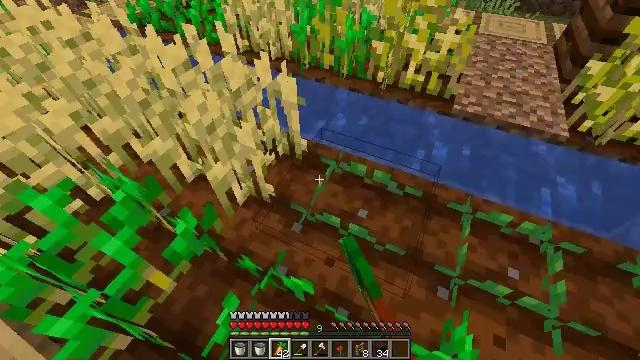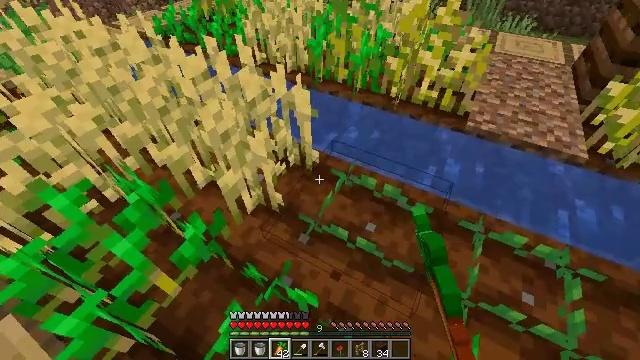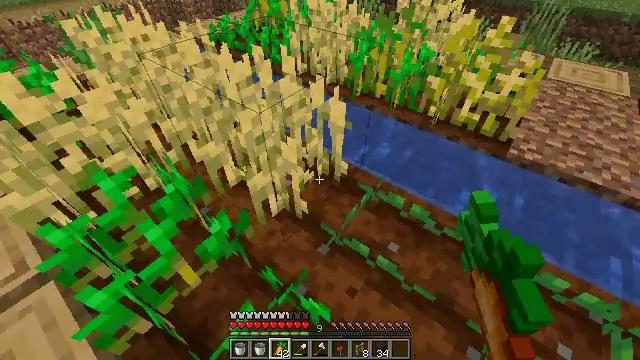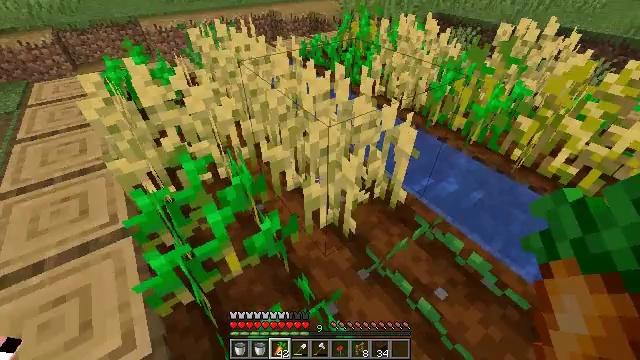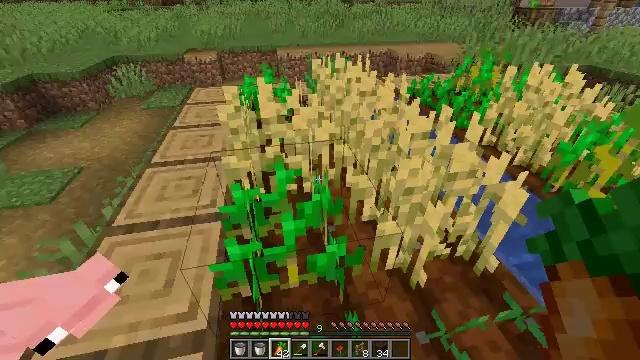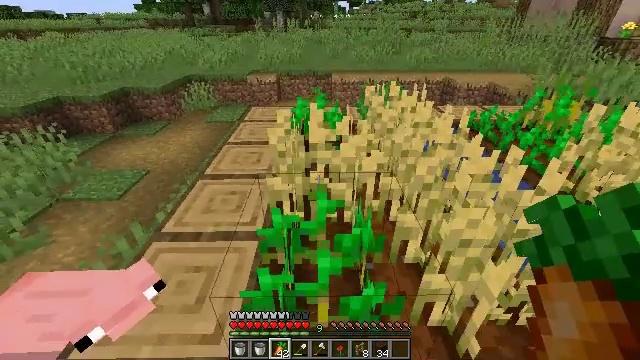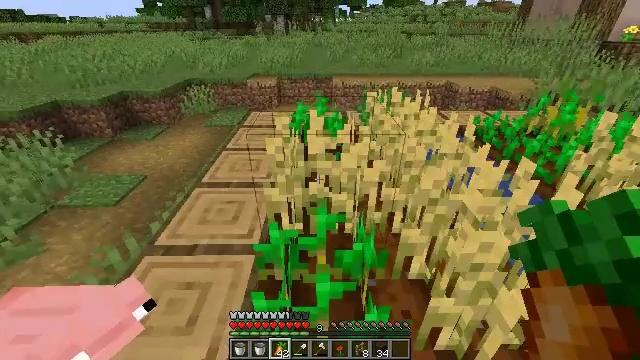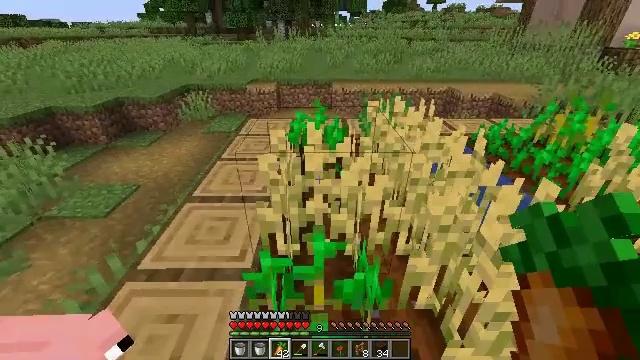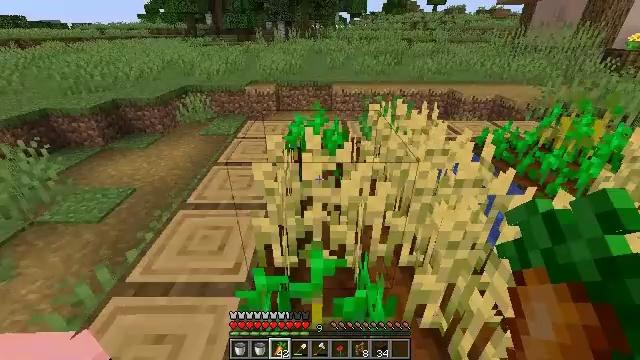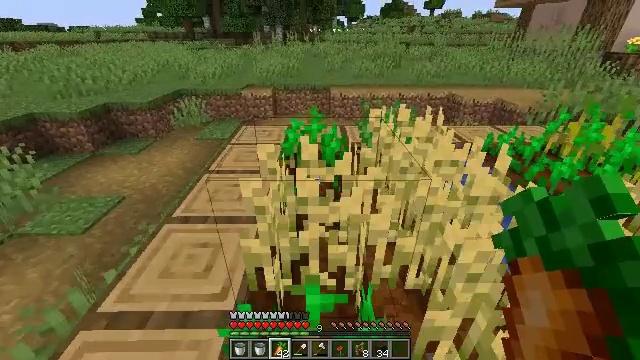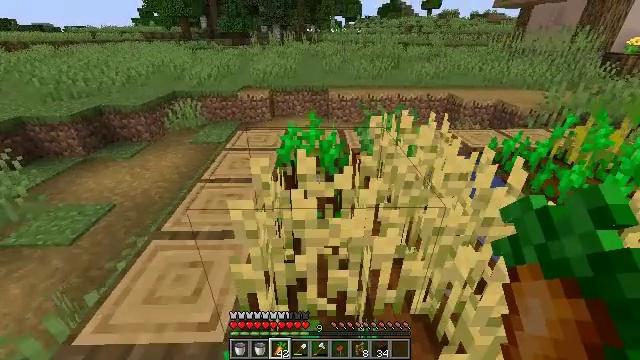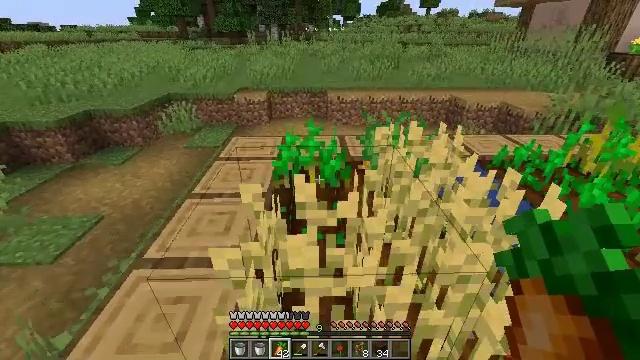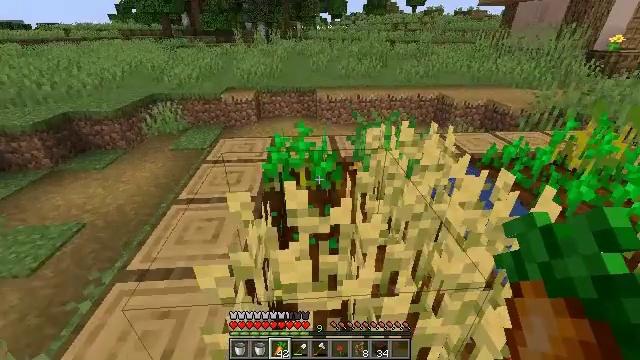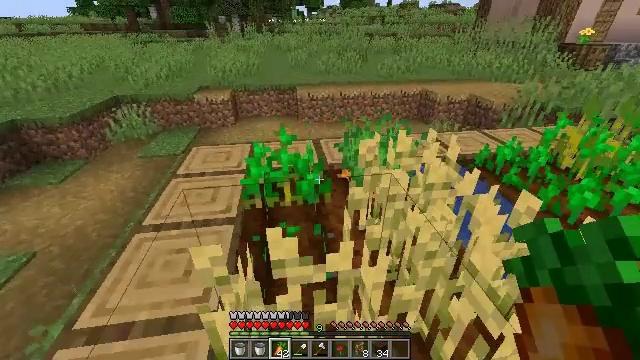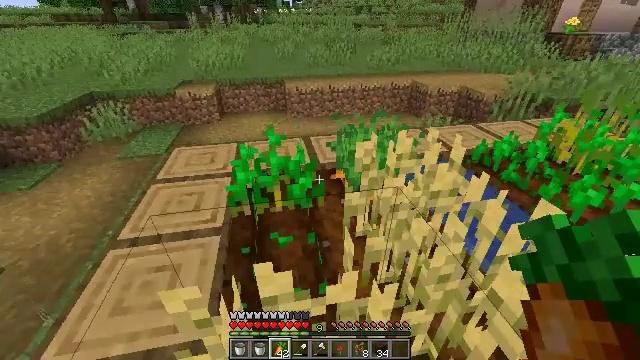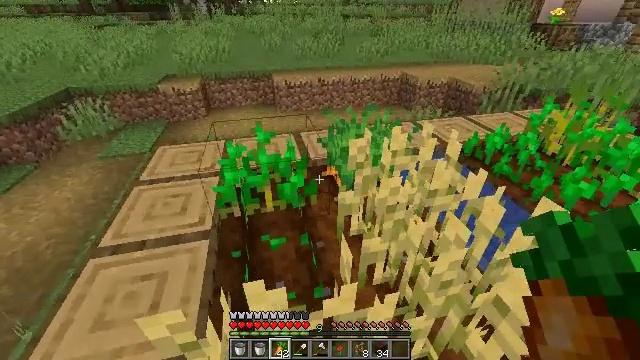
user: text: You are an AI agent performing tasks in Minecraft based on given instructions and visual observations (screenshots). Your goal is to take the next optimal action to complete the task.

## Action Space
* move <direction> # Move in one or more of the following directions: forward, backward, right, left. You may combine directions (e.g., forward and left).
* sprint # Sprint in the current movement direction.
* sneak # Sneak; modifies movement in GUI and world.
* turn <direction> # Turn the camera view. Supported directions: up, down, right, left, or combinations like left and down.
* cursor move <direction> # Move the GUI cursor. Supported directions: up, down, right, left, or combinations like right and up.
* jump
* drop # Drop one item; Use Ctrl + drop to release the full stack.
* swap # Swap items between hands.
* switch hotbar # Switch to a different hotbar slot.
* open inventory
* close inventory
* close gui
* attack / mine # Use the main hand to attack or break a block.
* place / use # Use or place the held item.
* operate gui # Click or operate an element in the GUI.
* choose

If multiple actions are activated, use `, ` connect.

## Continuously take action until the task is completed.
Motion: motion action
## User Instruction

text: Harvest wheat from the field.
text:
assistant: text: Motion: turn left and up
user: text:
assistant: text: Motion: turn left and up
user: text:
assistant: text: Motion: turn left and up
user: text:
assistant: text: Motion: turn left and up
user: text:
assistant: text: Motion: move forward, turn left and up
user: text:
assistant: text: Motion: move forward
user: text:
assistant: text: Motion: move forward
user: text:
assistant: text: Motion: move forward
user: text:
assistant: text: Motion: move forward
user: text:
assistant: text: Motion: move forward
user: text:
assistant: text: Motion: move forward
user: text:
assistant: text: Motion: move forward, turn right
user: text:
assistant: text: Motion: move forward, turn right and down
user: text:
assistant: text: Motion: move forward, turn right and down
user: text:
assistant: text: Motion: move forward, turn right and down
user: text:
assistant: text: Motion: move forward, turn right and down
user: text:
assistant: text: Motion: move forward, turn right and down
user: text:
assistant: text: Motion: move forward, turn right and down
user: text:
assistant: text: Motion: move forward, turn right and down
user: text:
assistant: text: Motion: move forward
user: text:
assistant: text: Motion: no_op
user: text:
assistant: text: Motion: turn left and down
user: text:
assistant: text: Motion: turn left and down
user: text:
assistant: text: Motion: turn left and down
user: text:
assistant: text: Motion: turn down
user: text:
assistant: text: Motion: move left, turn right
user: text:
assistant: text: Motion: move left, turn right and down
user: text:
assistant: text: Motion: move left, turn right and down
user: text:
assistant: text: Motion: move left, turn right and down
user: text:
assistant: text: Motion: turn right